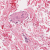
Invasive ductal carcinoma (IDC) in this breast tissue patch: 0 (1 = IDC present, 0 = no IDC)